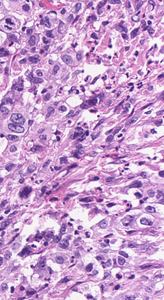
Tumor epithelial tissue: yes
Tumor-associated stroma tissue: yes
Normal tissue: no